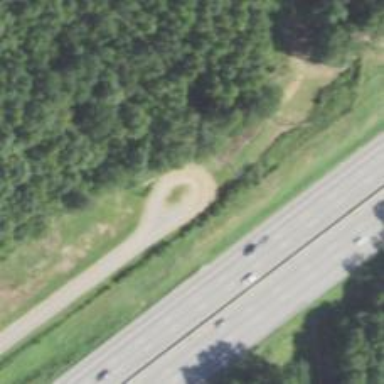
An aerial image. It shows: Turning loop on the road.